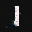
Label: 1